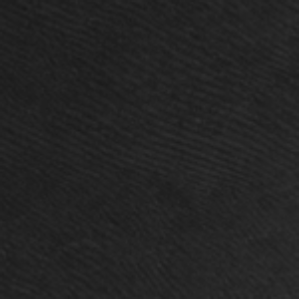
Label: frost